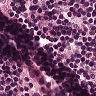
Metastatic tissue present: no